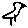
Label: bird